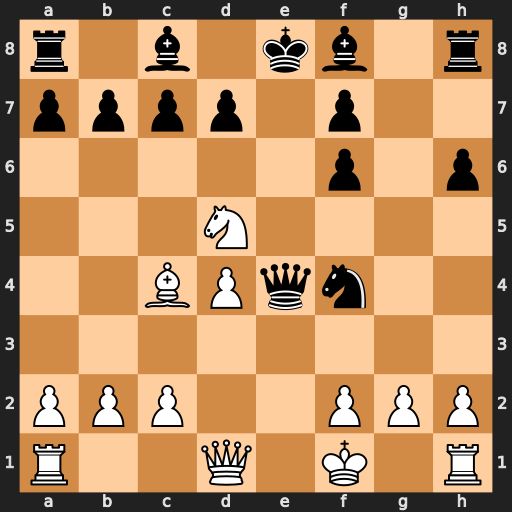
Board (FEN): r1b1kb1r/pppp1p2/5p1p/3N4/2BPqn2/8/PPP2PPP/R2Q1K1R
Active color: w
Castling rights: kq
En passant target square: -
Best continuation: Nxf6+ Kd8 Nxe4